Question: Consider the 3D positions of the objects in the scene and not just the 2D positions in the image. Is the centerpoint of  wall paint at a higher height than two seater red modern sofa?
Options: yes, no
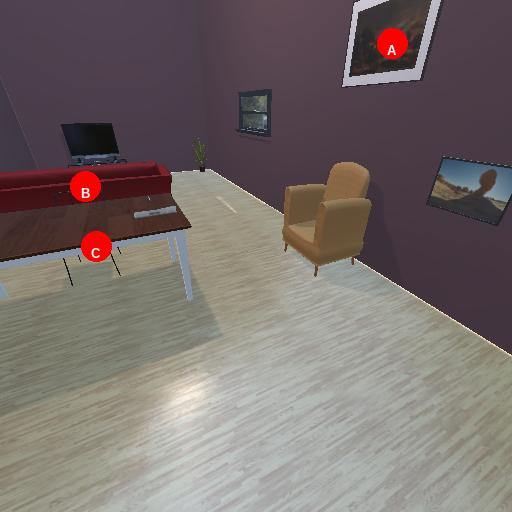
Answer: yes